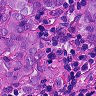
Metastatic tissue present: yes